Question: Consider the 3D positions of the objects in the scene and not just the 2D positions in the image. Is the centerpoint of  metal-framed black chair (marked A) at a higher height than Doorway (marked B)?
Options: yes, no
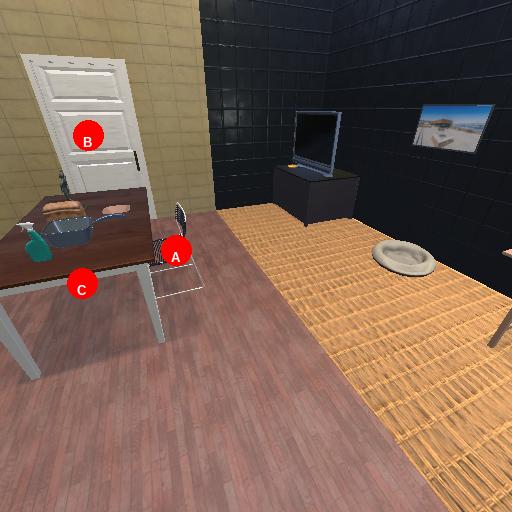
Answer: yes